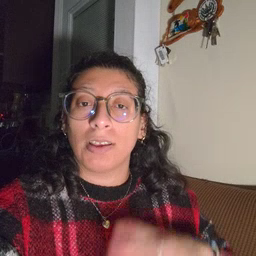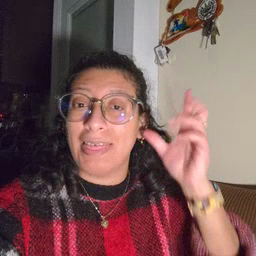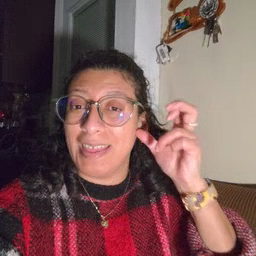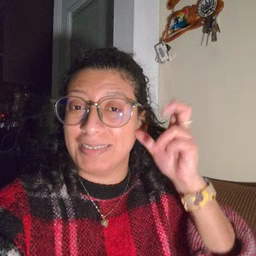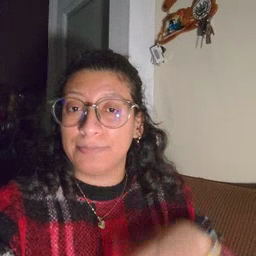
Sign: listen